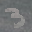
Label: 3